Pattern: AddStripes
Description: Randomly add different colors of stripes onto an image.
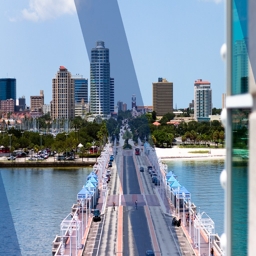
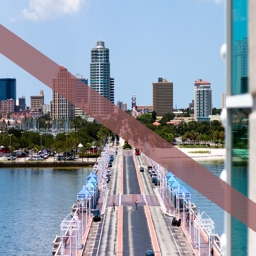
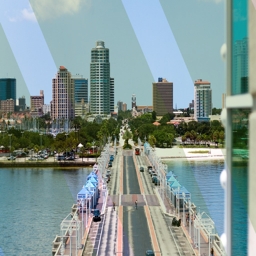
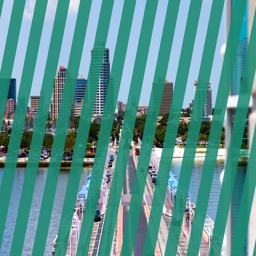